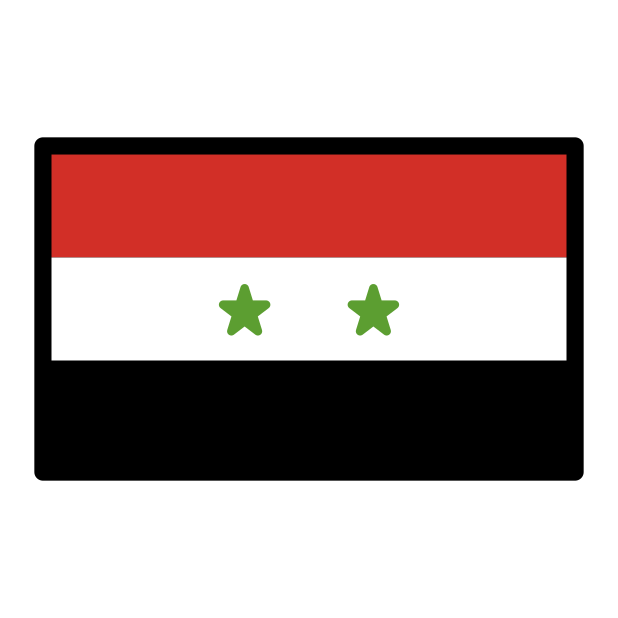
flag: Syria